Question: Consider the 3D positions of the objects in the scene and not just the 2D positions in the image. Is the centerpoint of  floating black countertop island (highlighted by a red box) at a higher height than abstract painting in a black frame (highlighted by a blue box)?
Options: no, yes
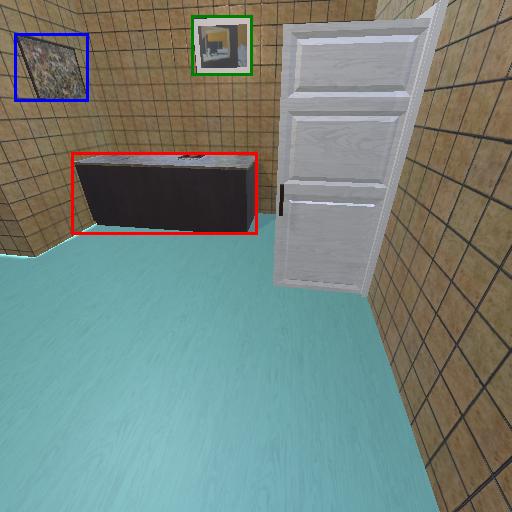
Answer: no